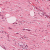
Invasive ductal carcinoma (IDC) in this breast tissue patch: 1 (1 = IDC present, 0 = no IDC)